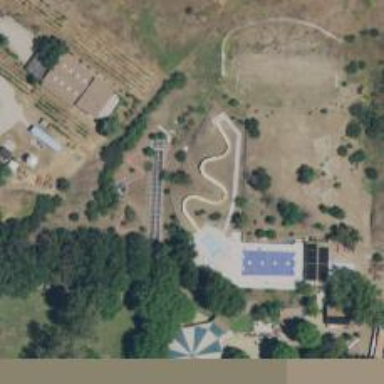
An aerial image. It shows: Water slide attraction.